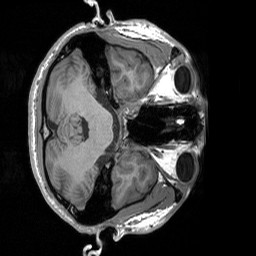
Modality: T1w
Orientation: axial
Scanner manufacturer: siemens
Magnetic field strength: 3 T
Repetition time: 1.76 s
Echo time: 0.0022 s